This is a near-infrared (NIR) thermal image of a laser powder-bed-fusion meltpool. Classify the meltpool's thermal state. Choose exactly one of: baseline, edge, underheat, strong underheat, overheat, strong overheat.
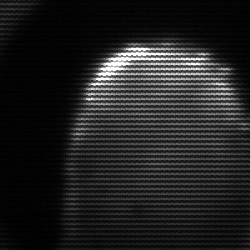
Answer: edge